Brain MRI, modality: ceT1
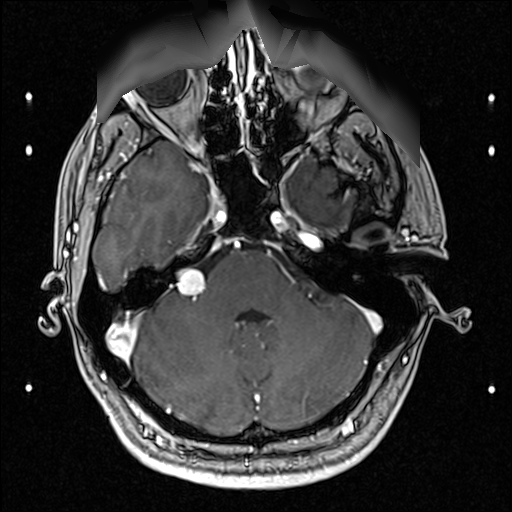